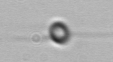
Label: flagellate